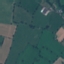
Label: Pasture